【题型】填空题　【知识点】解析几何　【难度】medium
已知中心在原点的椭圆与双曲线有公共焦点，左右焦点分别为$F_1$，$F_2$，且两条曲线在第一象限的交点为$P$，$\triangle PF_1F_2$是以$PF_1$为底边的等腰三角形，若$|PF_1| = 24$，椭圆与双曲线的离心率分别为$e_1$，$e_2$，则$e_1e_2$的取值范围是\underline{\quad\quad\quad\quad}.
【解答】
【答案】$\left(\dfrac{1}{3}, +\infty\right)$

【详解】

设椭圆与双曲线的半焦距为$c$，椭圆长半轴为$a_1$，双曲线实半轴为$a_2$，$|PF_1| = r_1$，$|PF_2| = r_2$，

$\because \triangle PF_1F_2$是以$PF_1$为底边的等腰三角形，点$P$在第一象限内，

$\therefore |PF_2| = |F_1F_2|$，$|PF_1| > |PF_2|$，$|PF_2| + |F_1F_2| > |PF_1|$，

即$r_1 = 24$，$r_2 = 2c$，且$r_1 > r_2$，$2r_2 > r_1$，

$\therefore 2c < 24$，$4c > 24$，解得：$6 < c < 12$。

在双曲线中，$|PF_1| - |PF_2| = 2a_2$，$\therefore e_2 = \dfrac{c}{a_2} = \dfrac{2c}{2a_2} = \dfrac{2c}{r_1 - r_2} = \dfrac{2c}{24 - 2c} = \dfrac{c}{12 - c}$；

在椭圆中，$|PF_1| + |PF_2| = 2a_1$，$\therefore e_1 = \dfrac{c}{a_1} = \dfrac{2c}{2a_1} = \dfrac{2c}{r_1 + r_2} = \dfrac{2c}{24 + 2c} = \dfrac{c}{12 + c}$；

$\therefore e_1e_2 = \dfrac{c}{12 + c} \cdot \dfrac{c}{12 - c} = \dfrac{1}{\dfrac{144}{c^2} - 1}$；

$\because 6 < c < 12$，$\therefore 36 < c^2 < 144$，则$1 < \dfrac{144}{c^2} < 4$，$\therefore 0 < \dfrac{144}{c^2} - 1 < 3$，

可得：$\dfrac{1}{\dfrac{144}{c^2} - 1} > \dfrac{1}{3}$，

$\therefore e_1e_2$的取值范围为$\left(\dfrac{1}{3}, +\infty\right)$.

故答案为：$\left(\dfrac{1}{3}, +\infty\right)$
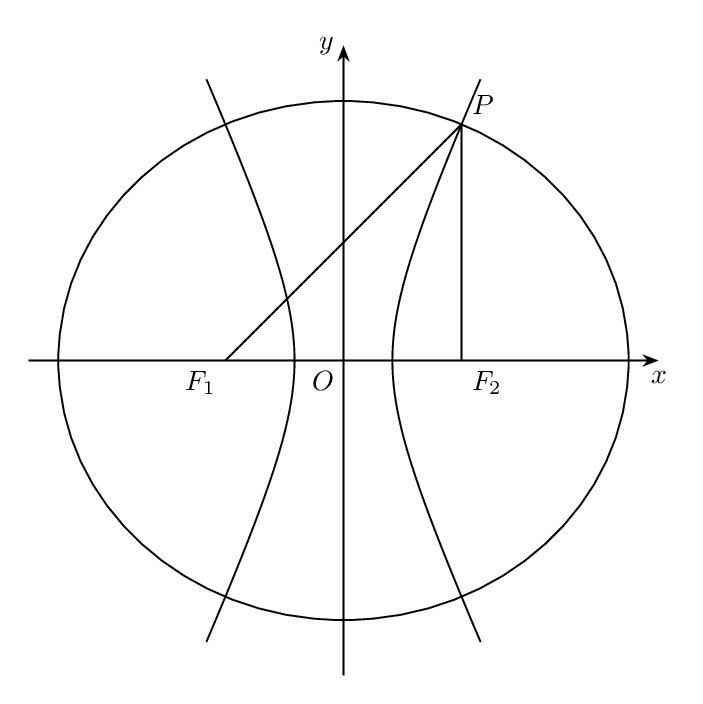